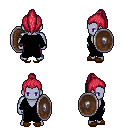
a pixel art fantasy rpg character, male body template, dark elf, purple skin, black robe, magenta pants, ruby red long topknot hairstyle, brown slippers, shield, four views (front, back, left, right), 2x2 character sprite sheet, small pixel art, hard edges, no anti-aliasing